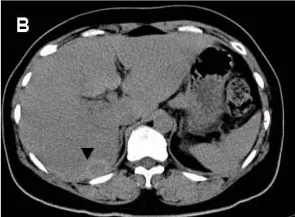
(B) Noncontrast CT scan shows a well-circumscribed, low density nodule (arrowheads).
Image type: radiology (ct)